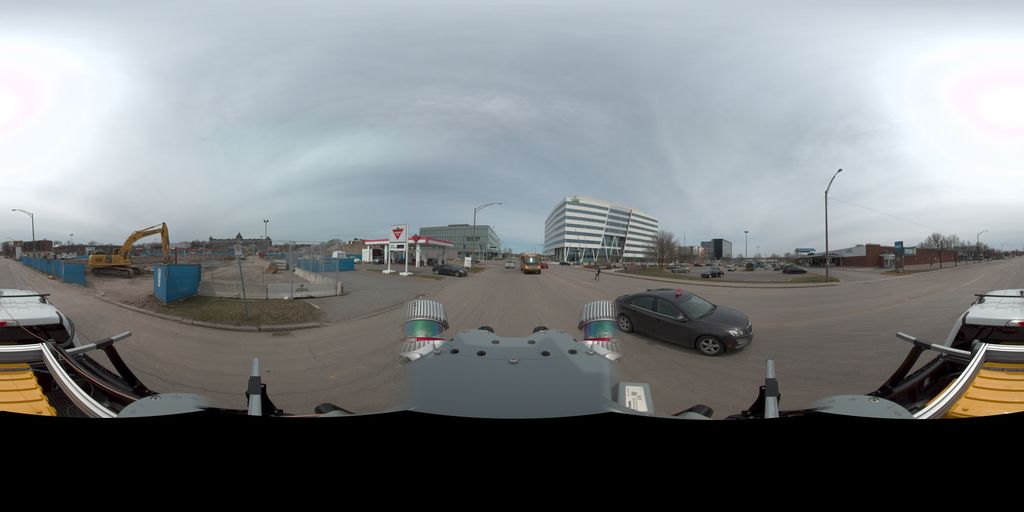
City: quebec_city